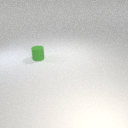
small green rubber cylinder